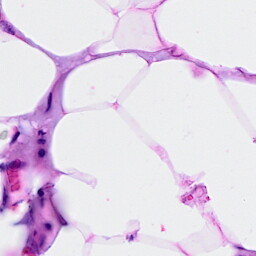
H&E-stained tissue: Breast